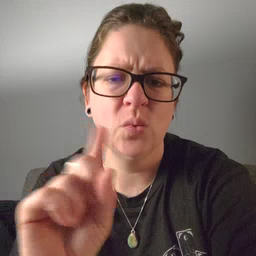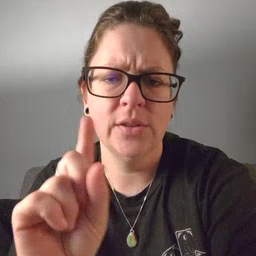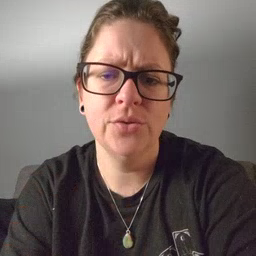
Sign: where